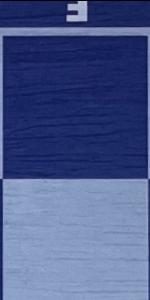
Label: Empty